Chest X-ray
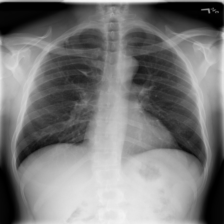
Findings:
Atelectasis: negative
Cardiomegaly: negative
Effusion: negative
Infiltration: positive
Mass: negative
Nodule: negative
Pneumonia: negative
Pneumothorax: negative
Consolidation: negative
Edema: negative
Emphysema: negative
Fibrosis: negative
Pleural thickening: negative
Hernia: negative